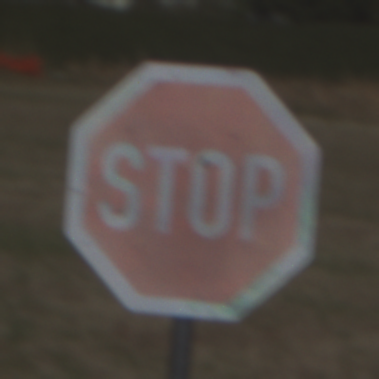
Verkehrszeichen: Stop
Umgebung: Outdoor, Suburban
Tageszeit: MorningAfternoon
Wetter: PartlyCloudy
Licht: Natural
Jahreszeit: NotSpecified
Kontrast: HighContrast